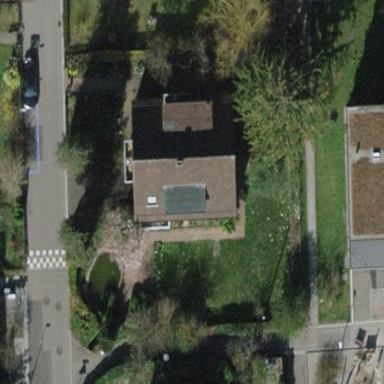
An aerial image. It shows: White residential building with gabled roof.